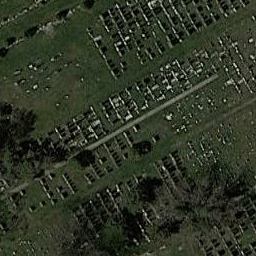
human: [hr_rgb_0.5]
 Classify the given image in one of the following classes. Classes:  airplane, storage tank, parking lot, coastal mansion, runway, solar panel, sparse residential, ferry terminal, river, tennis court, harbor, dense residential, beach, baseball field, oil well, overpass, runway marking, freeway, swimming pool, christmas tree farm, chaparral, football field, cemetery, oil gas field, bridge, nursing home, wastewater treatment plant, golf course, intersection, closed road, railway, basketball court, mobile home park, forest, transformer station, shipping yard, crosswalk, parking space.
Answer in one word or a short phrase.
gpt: cemetery